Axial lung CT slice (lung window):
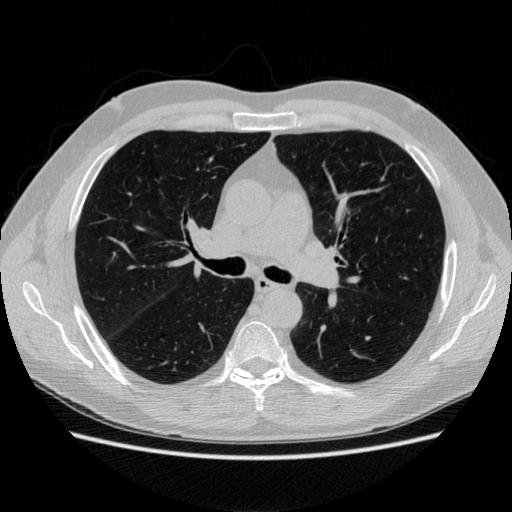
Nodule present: no